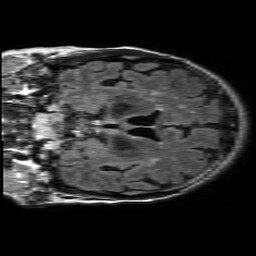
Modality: FLAIR
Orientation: coronal
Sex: female
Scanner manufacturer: philips
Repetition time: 11 s
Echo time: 0.125 s